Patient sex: F
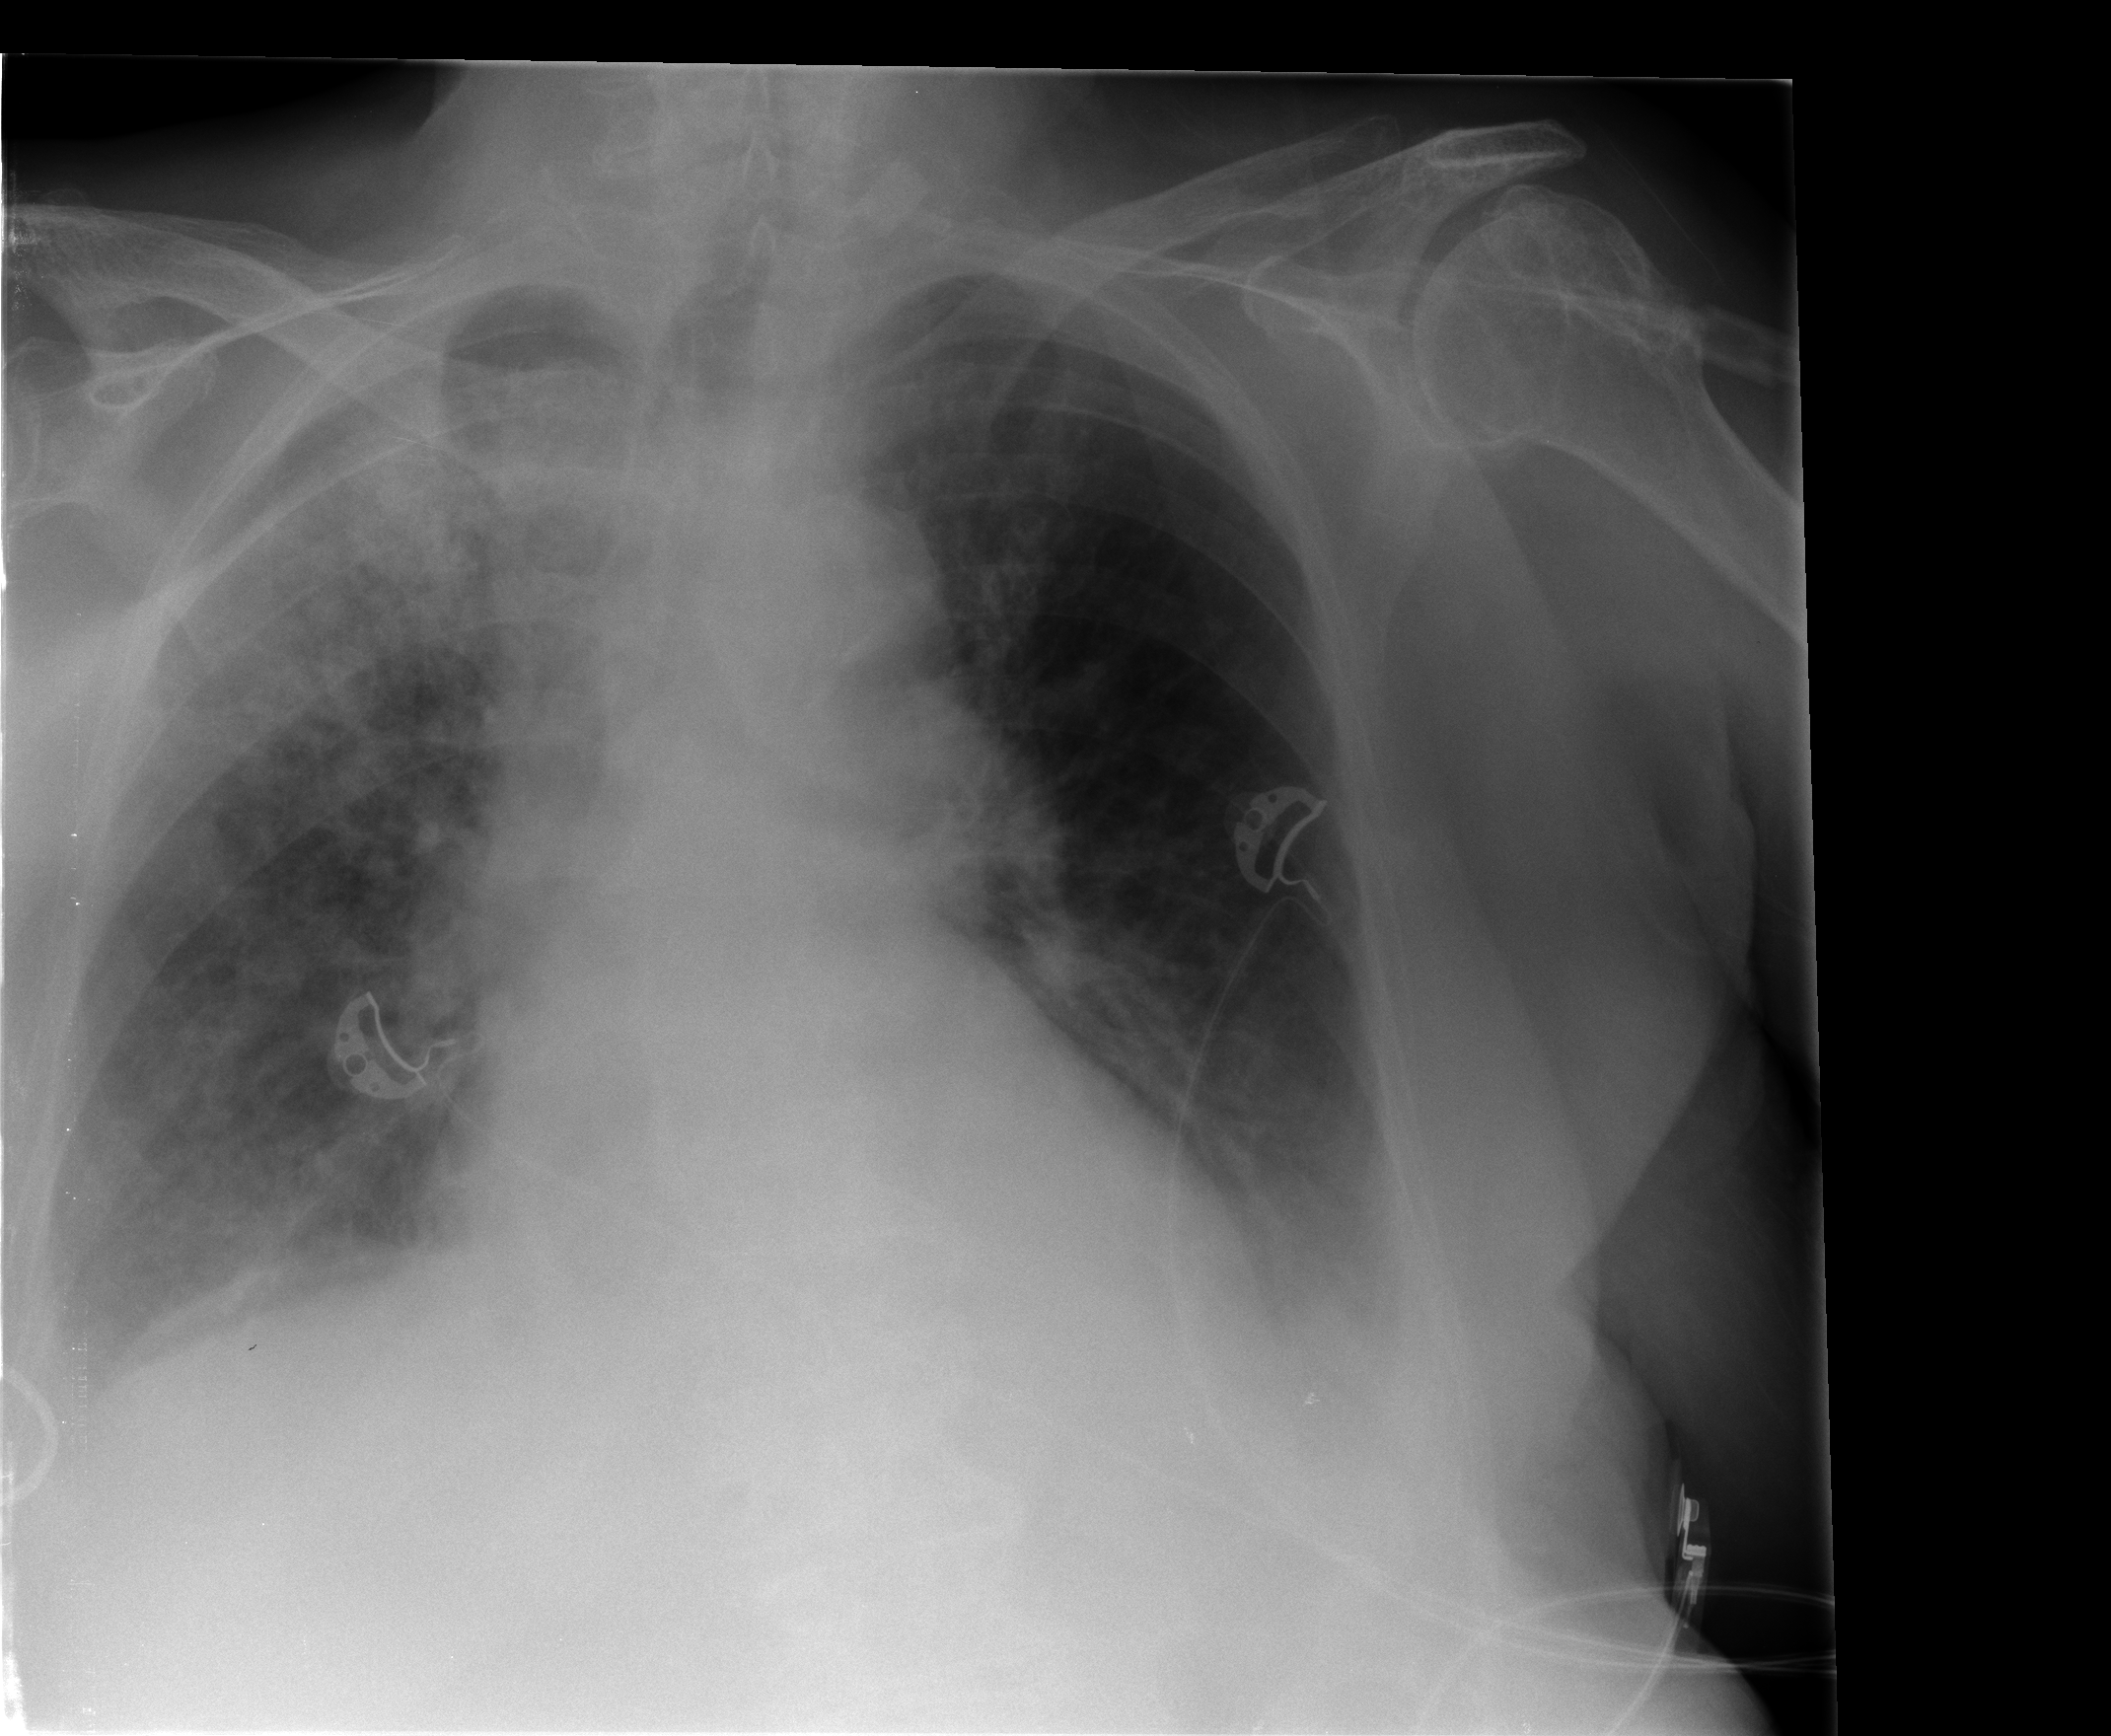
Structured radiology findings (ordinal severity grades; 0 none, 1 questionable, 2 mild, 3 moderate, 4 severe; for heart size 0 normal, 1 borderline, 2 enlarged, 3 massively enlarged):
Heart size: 0
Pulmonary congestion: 2
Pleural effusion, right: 2
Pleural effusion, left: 2
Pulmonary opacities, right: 3
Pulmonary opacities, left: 0
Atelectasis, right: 3
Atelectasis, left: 2